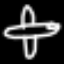
Label: airplane